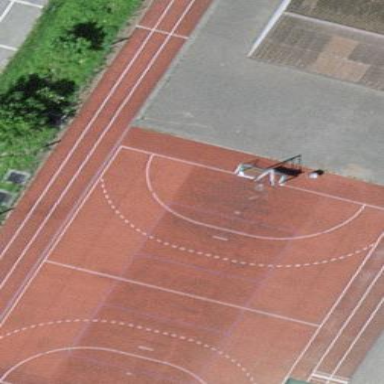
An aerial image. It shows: Basketball court in the leisure land pitch.